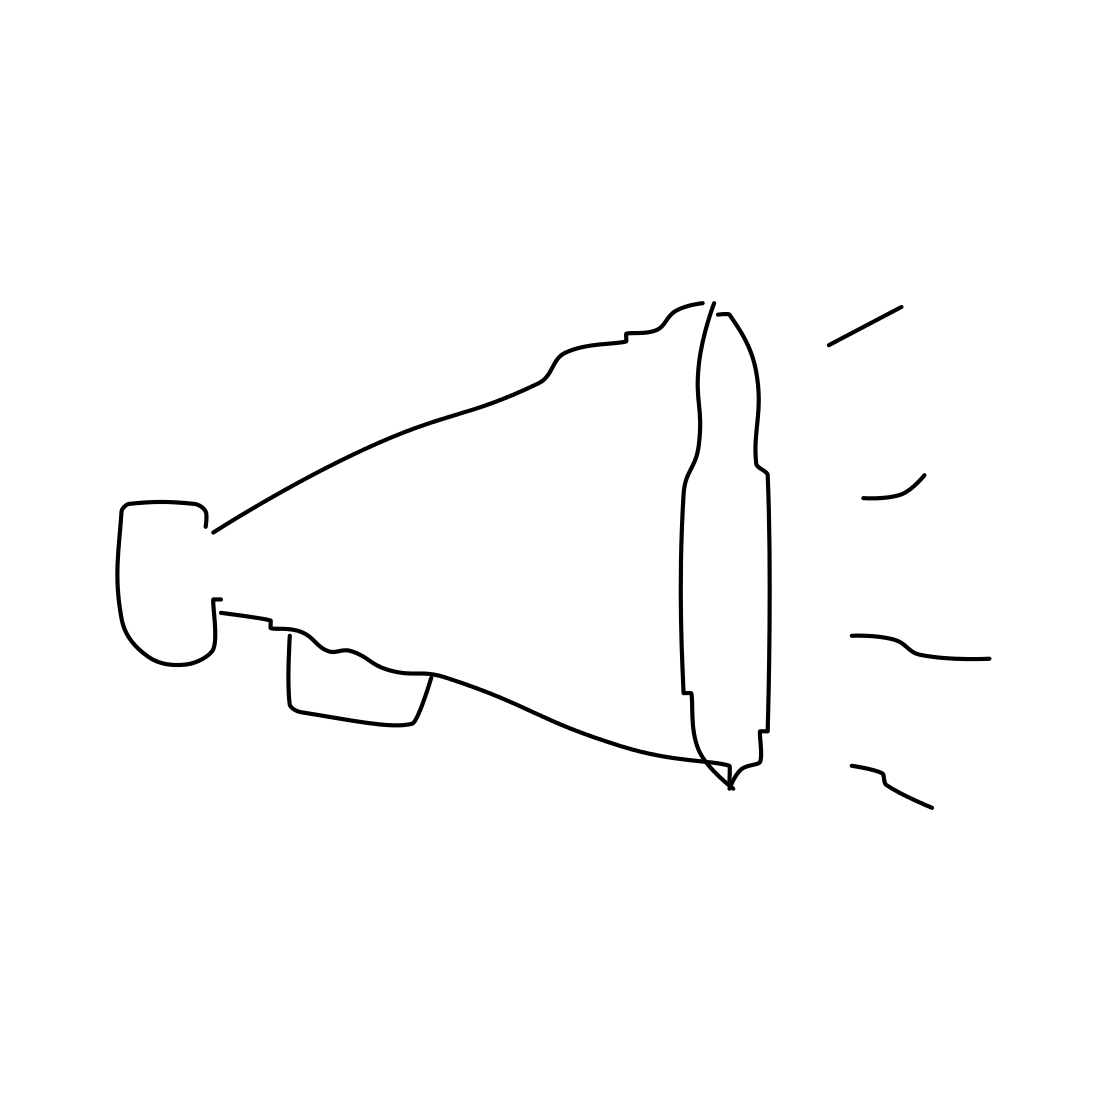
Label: megaphone